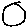
Label: circle